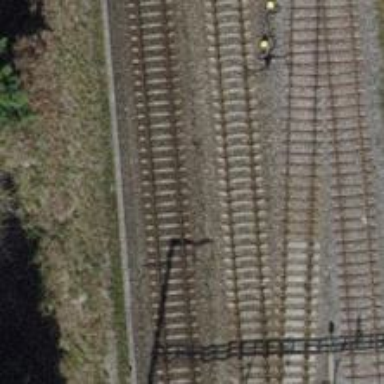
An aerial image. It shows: Railway with electrified contact lines.